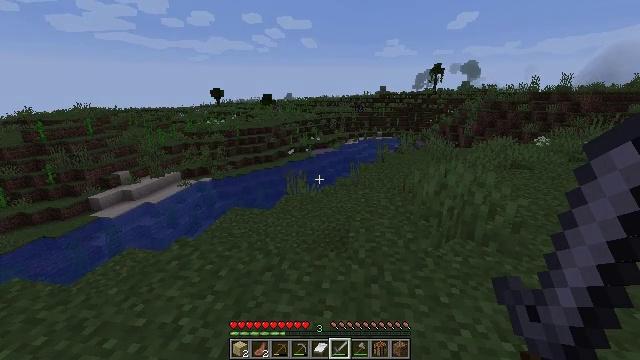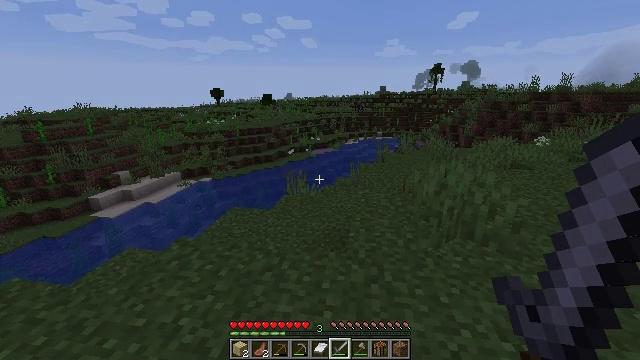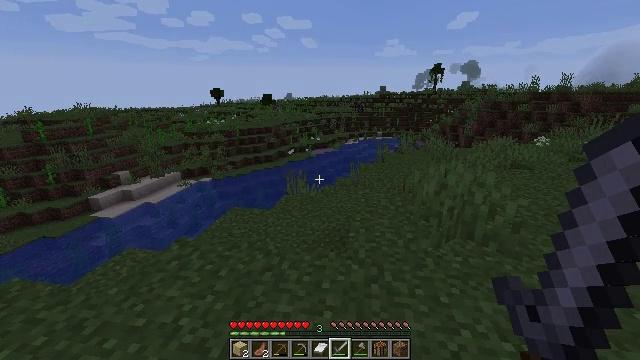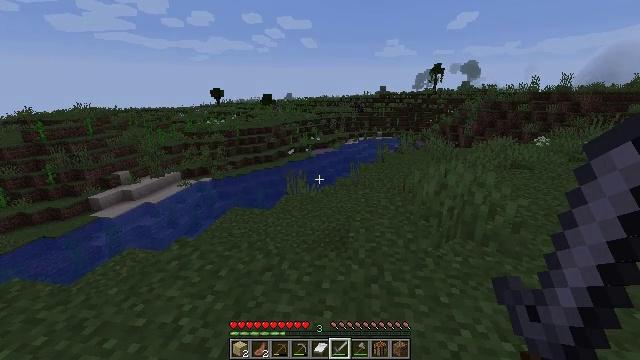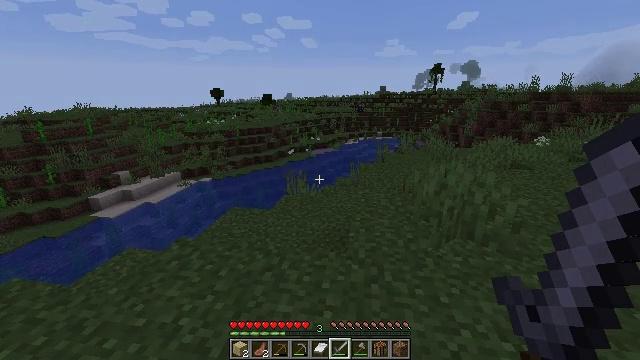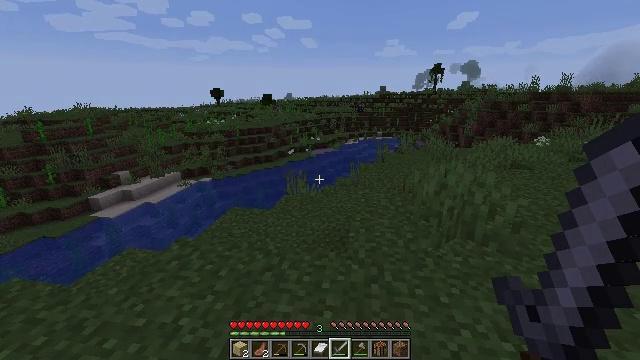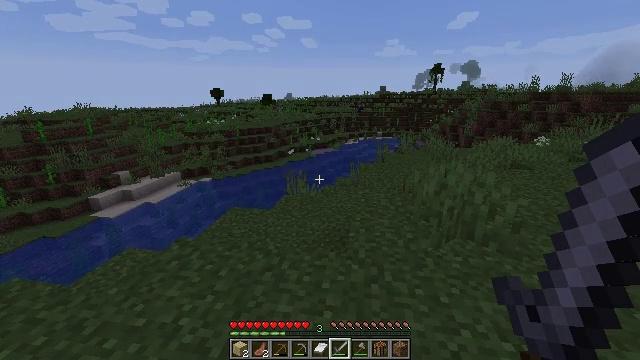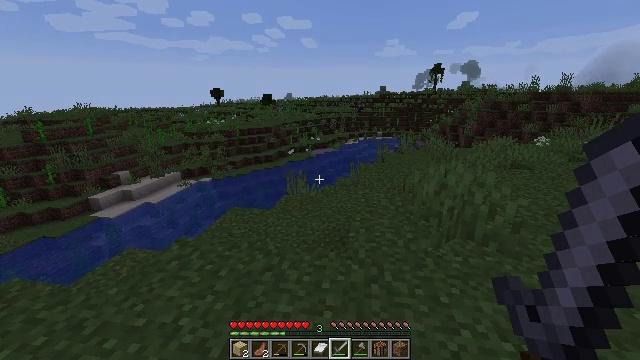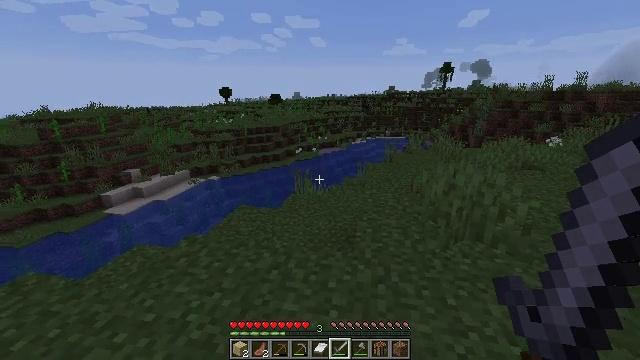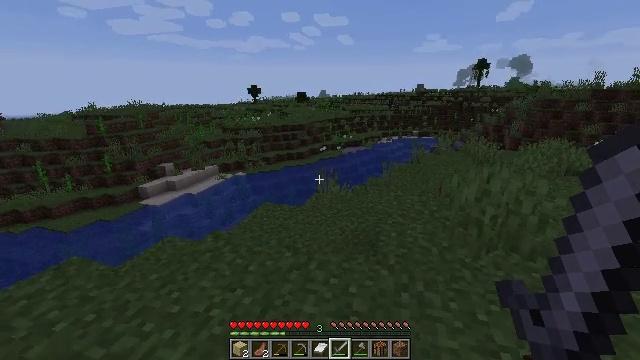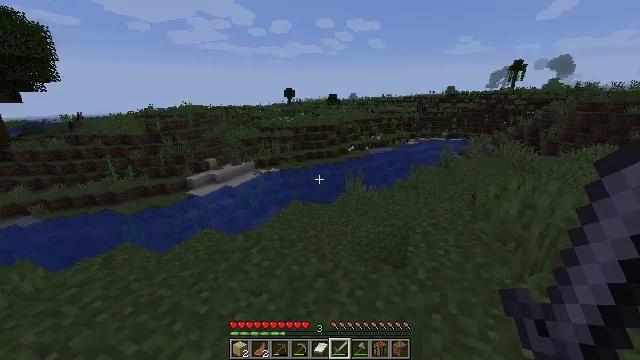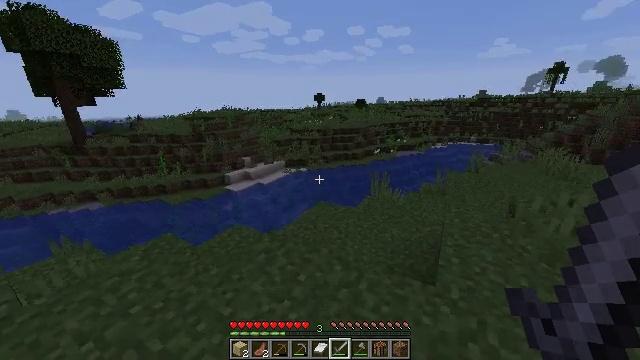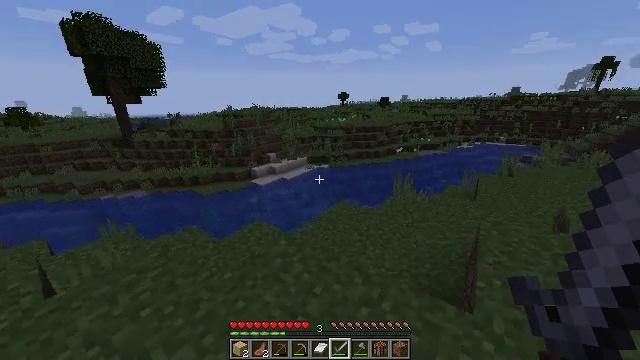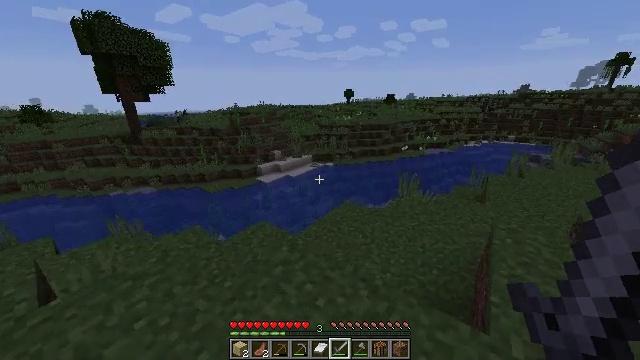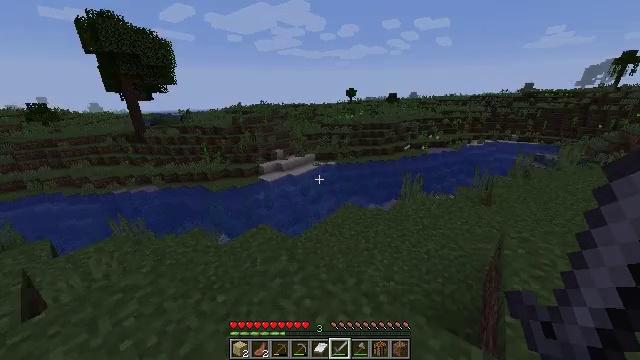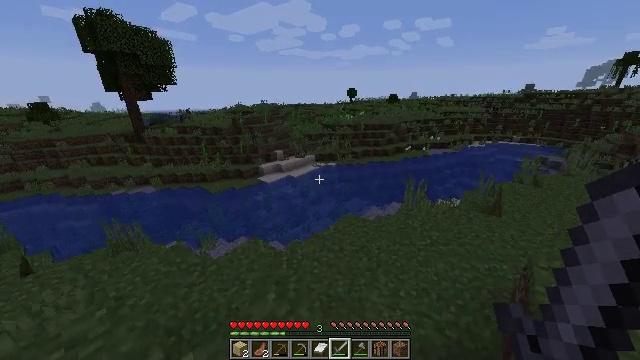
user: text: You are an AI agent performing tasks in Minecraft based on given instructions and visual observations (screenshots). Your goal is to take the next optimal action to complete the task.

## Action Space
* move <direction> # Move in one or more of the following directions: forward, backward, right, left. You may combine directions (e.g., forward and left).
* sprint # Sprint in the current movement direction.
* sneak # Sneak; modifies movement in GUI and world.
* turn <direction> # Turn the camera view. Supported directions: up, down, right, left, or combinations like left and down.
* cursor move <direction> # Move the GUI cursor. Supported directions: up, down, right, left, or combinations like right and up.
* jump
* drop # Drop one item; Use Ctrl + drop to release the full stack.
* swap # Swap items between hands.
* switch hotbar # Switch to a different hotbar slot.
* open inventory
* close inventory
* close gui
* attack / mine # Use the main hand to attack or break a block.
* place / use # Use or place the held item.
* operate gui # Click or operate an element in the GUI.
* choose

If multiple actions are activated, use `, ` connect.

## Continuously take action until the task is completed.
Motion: motion action
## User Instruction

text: Retrieve sunflower in your inventory.
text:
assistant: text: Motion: no_op
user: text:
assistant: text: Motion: no_op
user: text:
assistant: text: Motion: sprint
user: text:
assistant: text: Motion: sprint
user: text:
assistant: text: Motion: sprint
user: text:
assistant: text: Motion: sprint
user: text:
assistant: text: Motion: sprint
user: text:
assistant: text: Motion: sprint, turn left
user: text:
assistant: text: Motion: move forward, sprint, turn left
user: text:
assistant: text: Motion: move forward, sprint, turn left
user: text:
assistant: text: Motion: move forward, sprint, turn left
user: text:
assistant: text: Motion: move forward, sprint, turn left and down
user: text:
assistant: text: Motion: move forward, sprint, turn left
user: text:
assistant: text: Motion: move forward, sprint
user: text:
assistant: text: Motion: move forward, sprint
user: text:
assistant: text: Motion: move forward, sprint
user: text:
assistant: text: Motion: move forward, sprint
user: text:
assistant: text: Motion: move forward, sprint
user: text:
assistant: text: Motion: move forward, sprint
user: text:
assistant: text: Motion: move forward, sprint
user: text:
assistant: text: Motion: move forward, sprint
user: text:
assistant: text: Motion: move forward, sprint, turn down
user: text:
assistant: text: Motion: move forward, sprint
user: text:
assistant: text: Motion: move forward, sprint
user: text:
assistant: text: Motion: move forward, sprint
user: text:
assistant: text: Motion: move forward, sprint
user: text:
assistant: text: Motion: move forward, sprint
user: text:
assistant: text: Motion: move forward, sprint
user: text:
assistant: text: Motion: move forward, sprint
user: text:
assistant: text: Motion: move forward, sprint